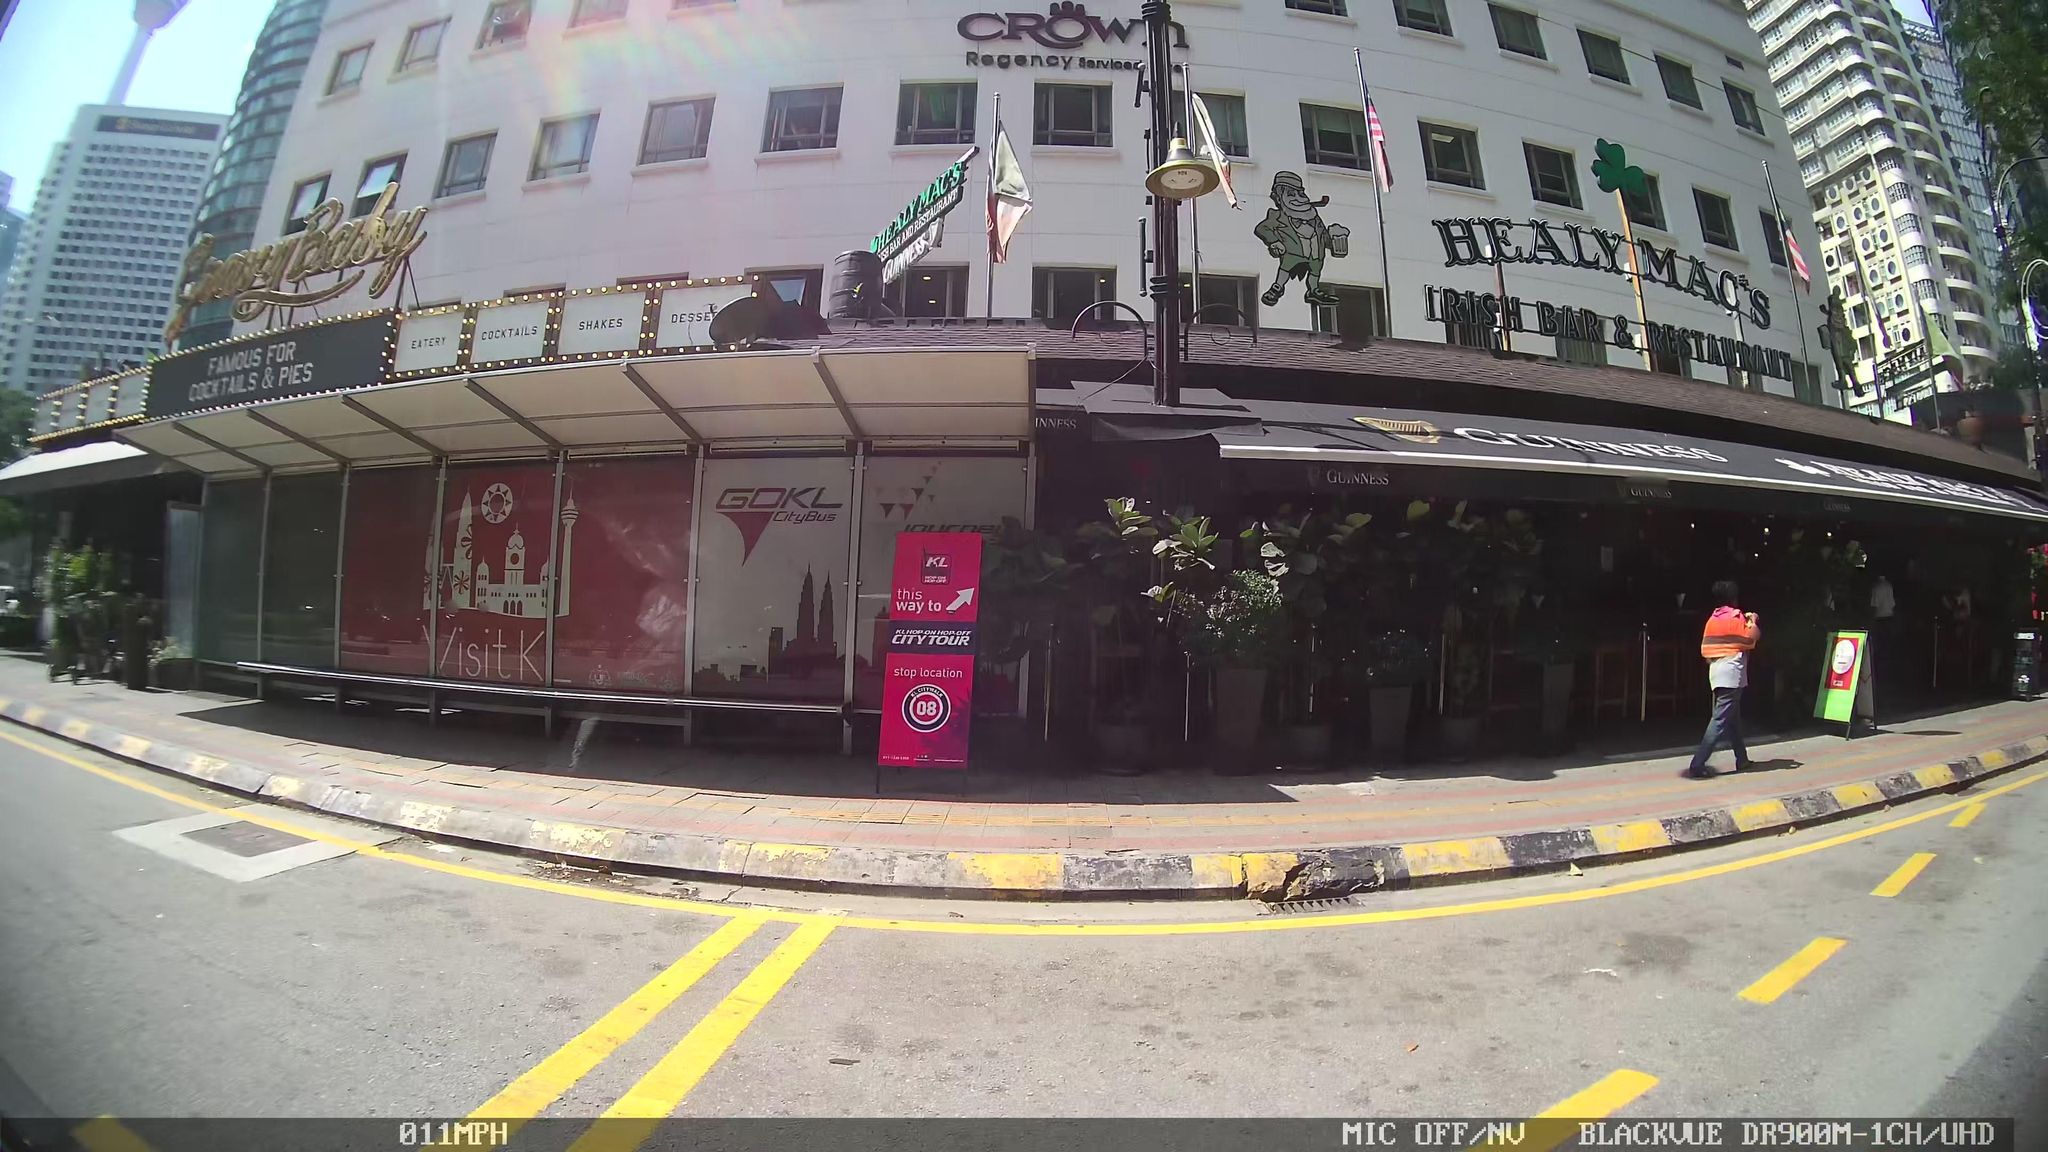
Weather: clear
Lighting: day
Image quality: good
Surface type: driving surface
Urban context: urban centre
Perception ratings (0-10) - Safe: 2, Lively: 8.39, Beautiful: 5.67, Boring: 0.82, Depressing: 9.27, Wealthy: 6.3